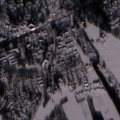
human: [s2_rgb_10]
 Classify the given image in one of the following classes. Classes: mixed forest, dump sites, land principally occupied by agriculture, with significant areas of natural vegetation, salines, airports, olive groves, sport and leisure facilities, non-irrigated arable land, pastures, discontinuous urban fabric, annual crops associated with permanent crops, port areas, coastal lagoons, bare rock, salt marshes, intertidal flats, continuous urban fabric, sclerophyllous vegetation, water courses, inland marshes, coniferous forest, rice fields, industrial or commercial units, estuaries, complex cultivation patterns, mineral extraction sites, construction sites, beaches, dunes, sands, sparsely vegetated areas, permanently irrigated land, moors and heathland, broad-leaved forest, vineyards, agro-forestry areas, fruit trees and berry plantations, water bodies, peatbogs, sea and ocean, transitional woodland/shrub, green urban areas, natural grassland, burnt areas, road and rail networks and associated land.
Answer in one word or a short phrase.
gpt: discontinuous urban fabric, industrial or commercial units, non-irrigated arable land, land principally occupied by agriculture, with significant areas of natural vegetation, broad-leaved forest